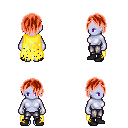
a pixel art fantasy rpg character, female body template, dark elf, purple skin, yellow tattered cape, metal pants, red bangs hairstyle, black shoes, four views (front, back, left, right), 2x2 character sprite sheet, small pixel art, hard edges, no anti-aliasing